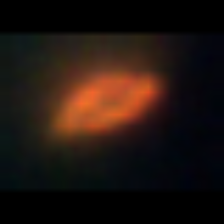
Taxon: Unknown_phyto
Group: Unknown